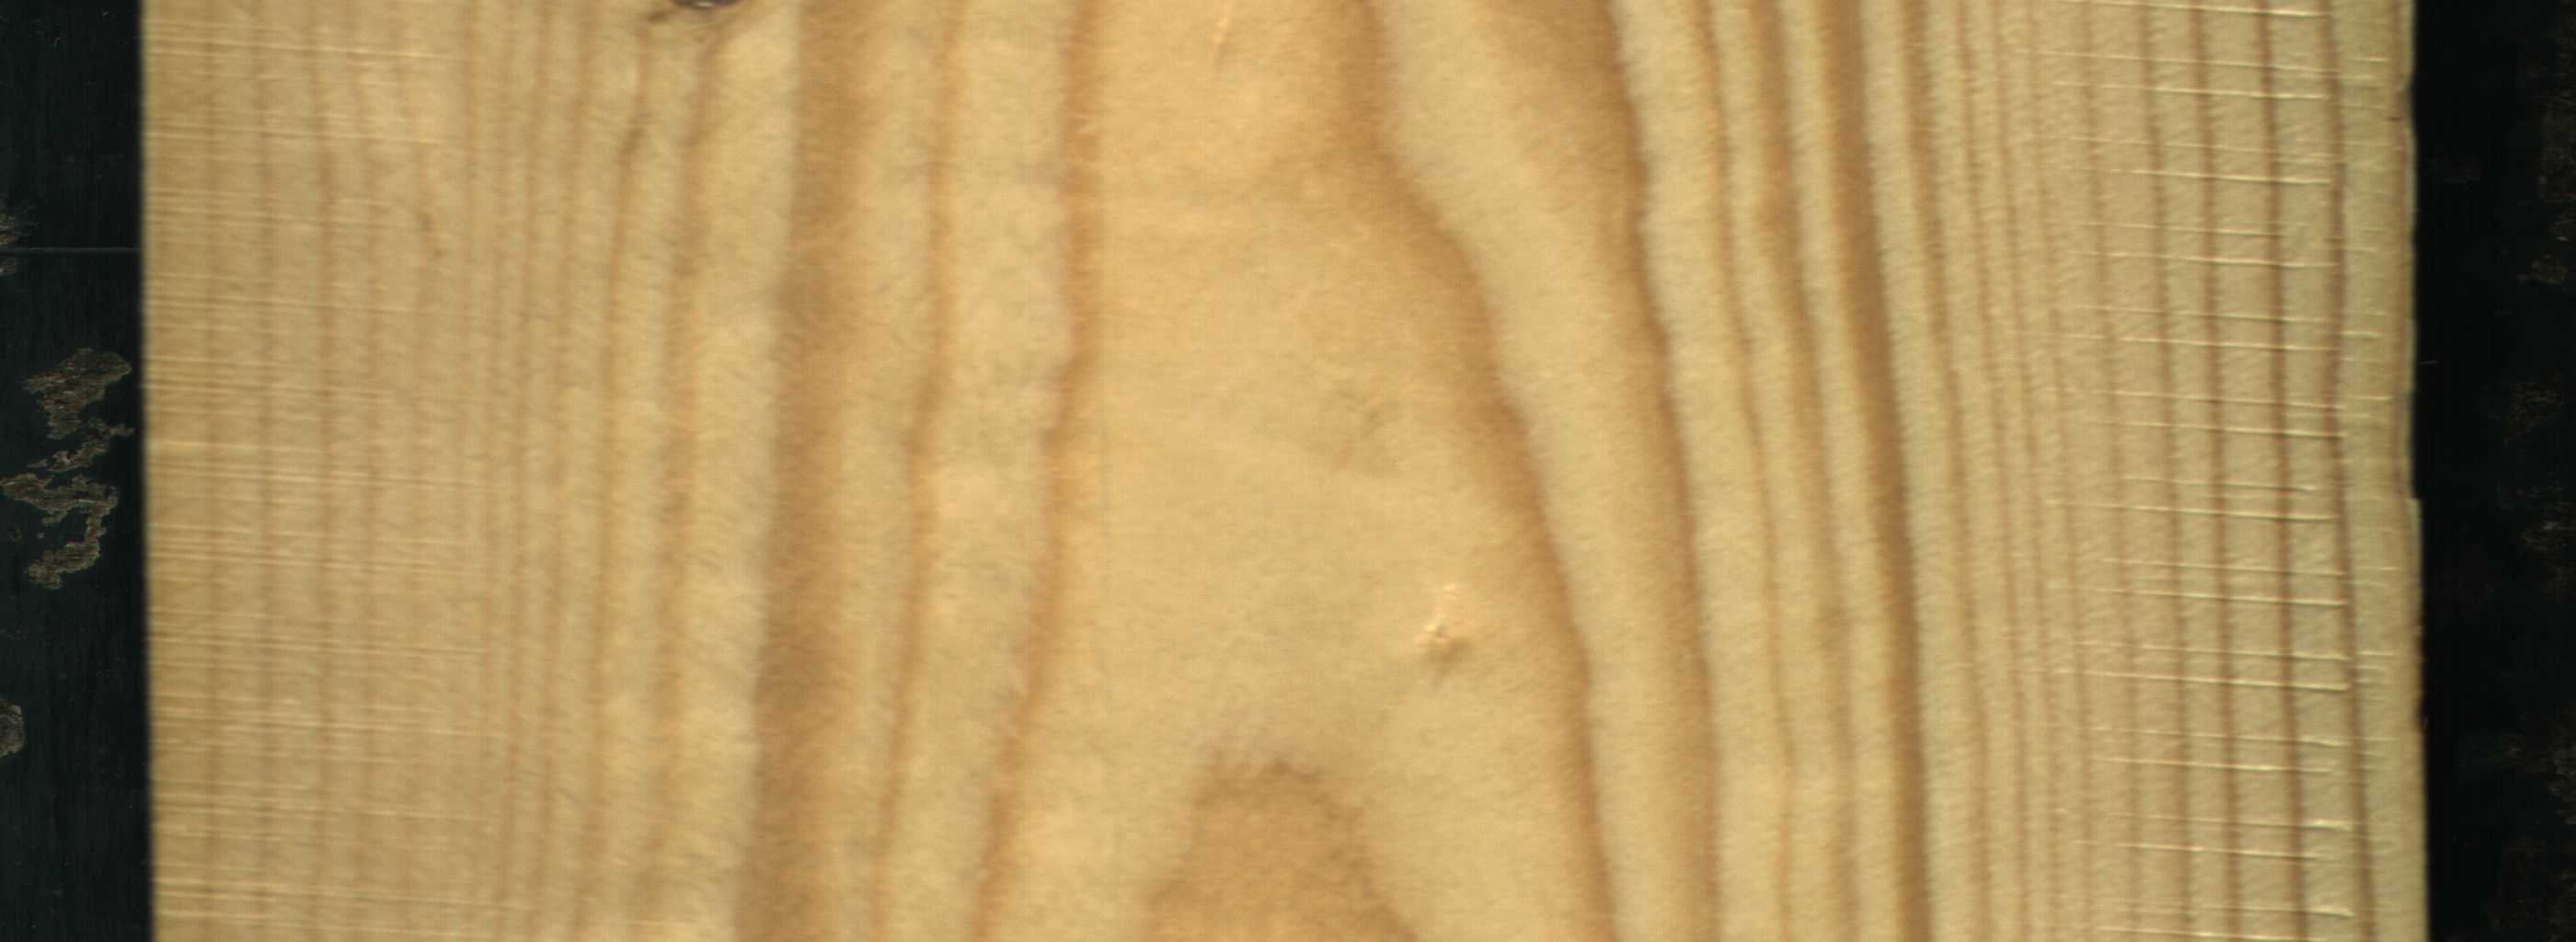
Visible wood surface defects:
Quartzity
Dead_Knot